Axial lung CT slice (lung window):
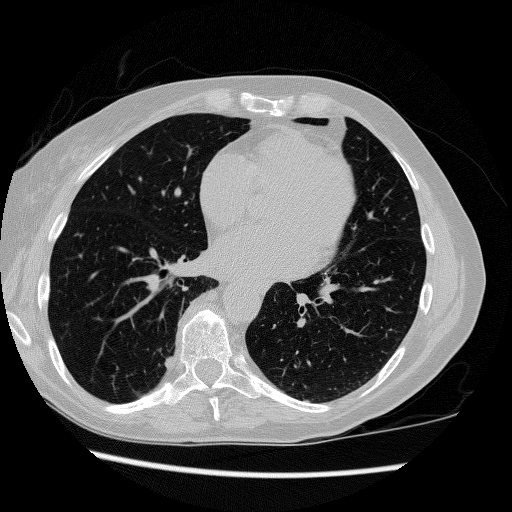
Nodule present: yes
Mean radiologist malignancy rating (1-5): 2.5